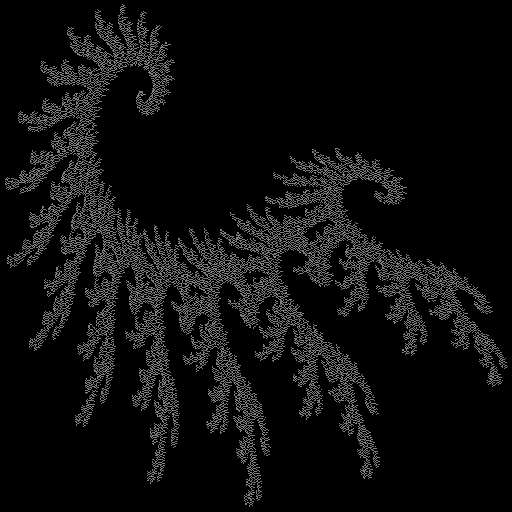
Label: grassfern